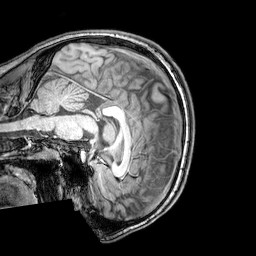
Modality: T1w
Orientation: sagittal
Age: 20
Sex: male
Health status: healthy
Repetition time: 0.081 s
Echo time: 0.037 s